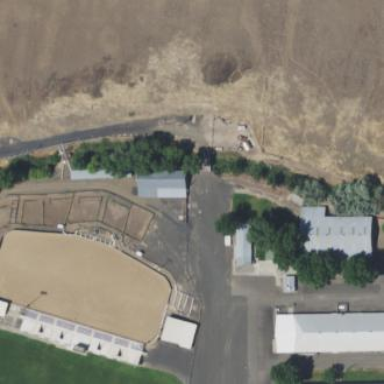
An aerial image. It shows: Dirt pitch used for rodeo sport.